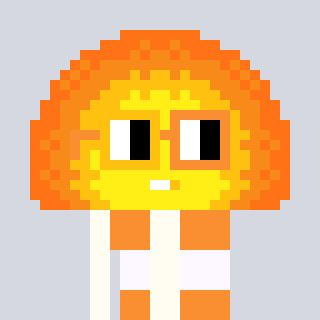
a pixel art character with square yellow and orange glasses, a sunset-shaped head and a grayscale-colored body on a cool background